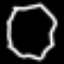
Label: octagon